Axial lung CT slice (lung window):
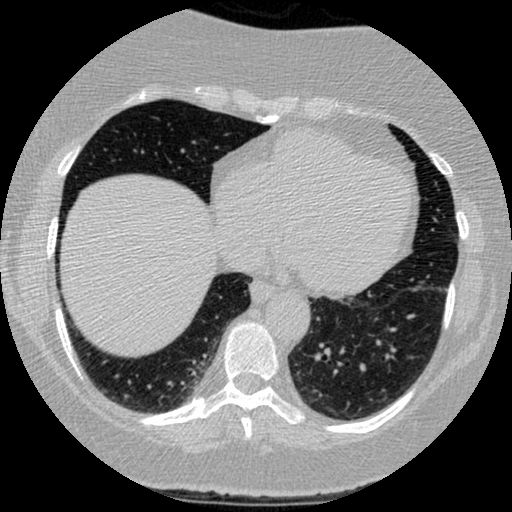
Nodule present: no